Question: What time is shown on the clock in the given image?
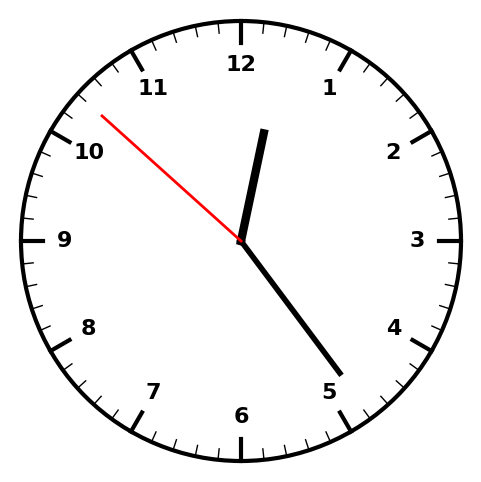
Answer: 12:23:52